Question: I'm using mapkit's type, I want to show city names and hide country names.

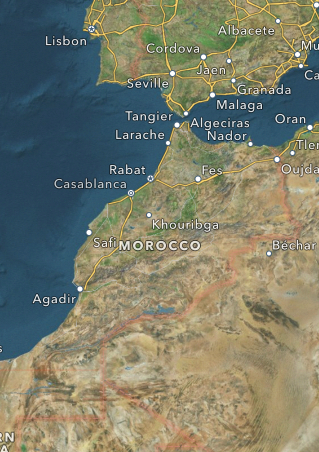
Answer: You can't control the details of maps like this with MapKit. I would recommend instead something like the <URL> if you want stylistic control of the map.